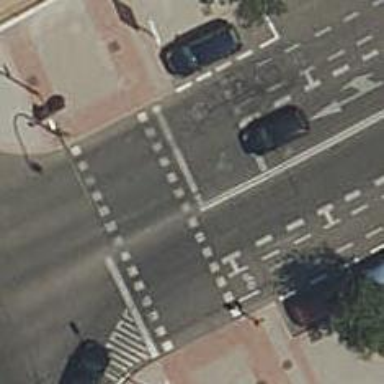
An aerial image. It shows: Road with traffic signals.